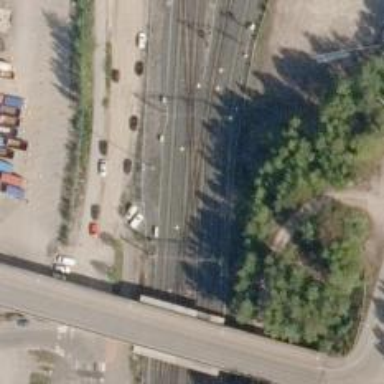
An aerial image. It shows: Railway crossing.